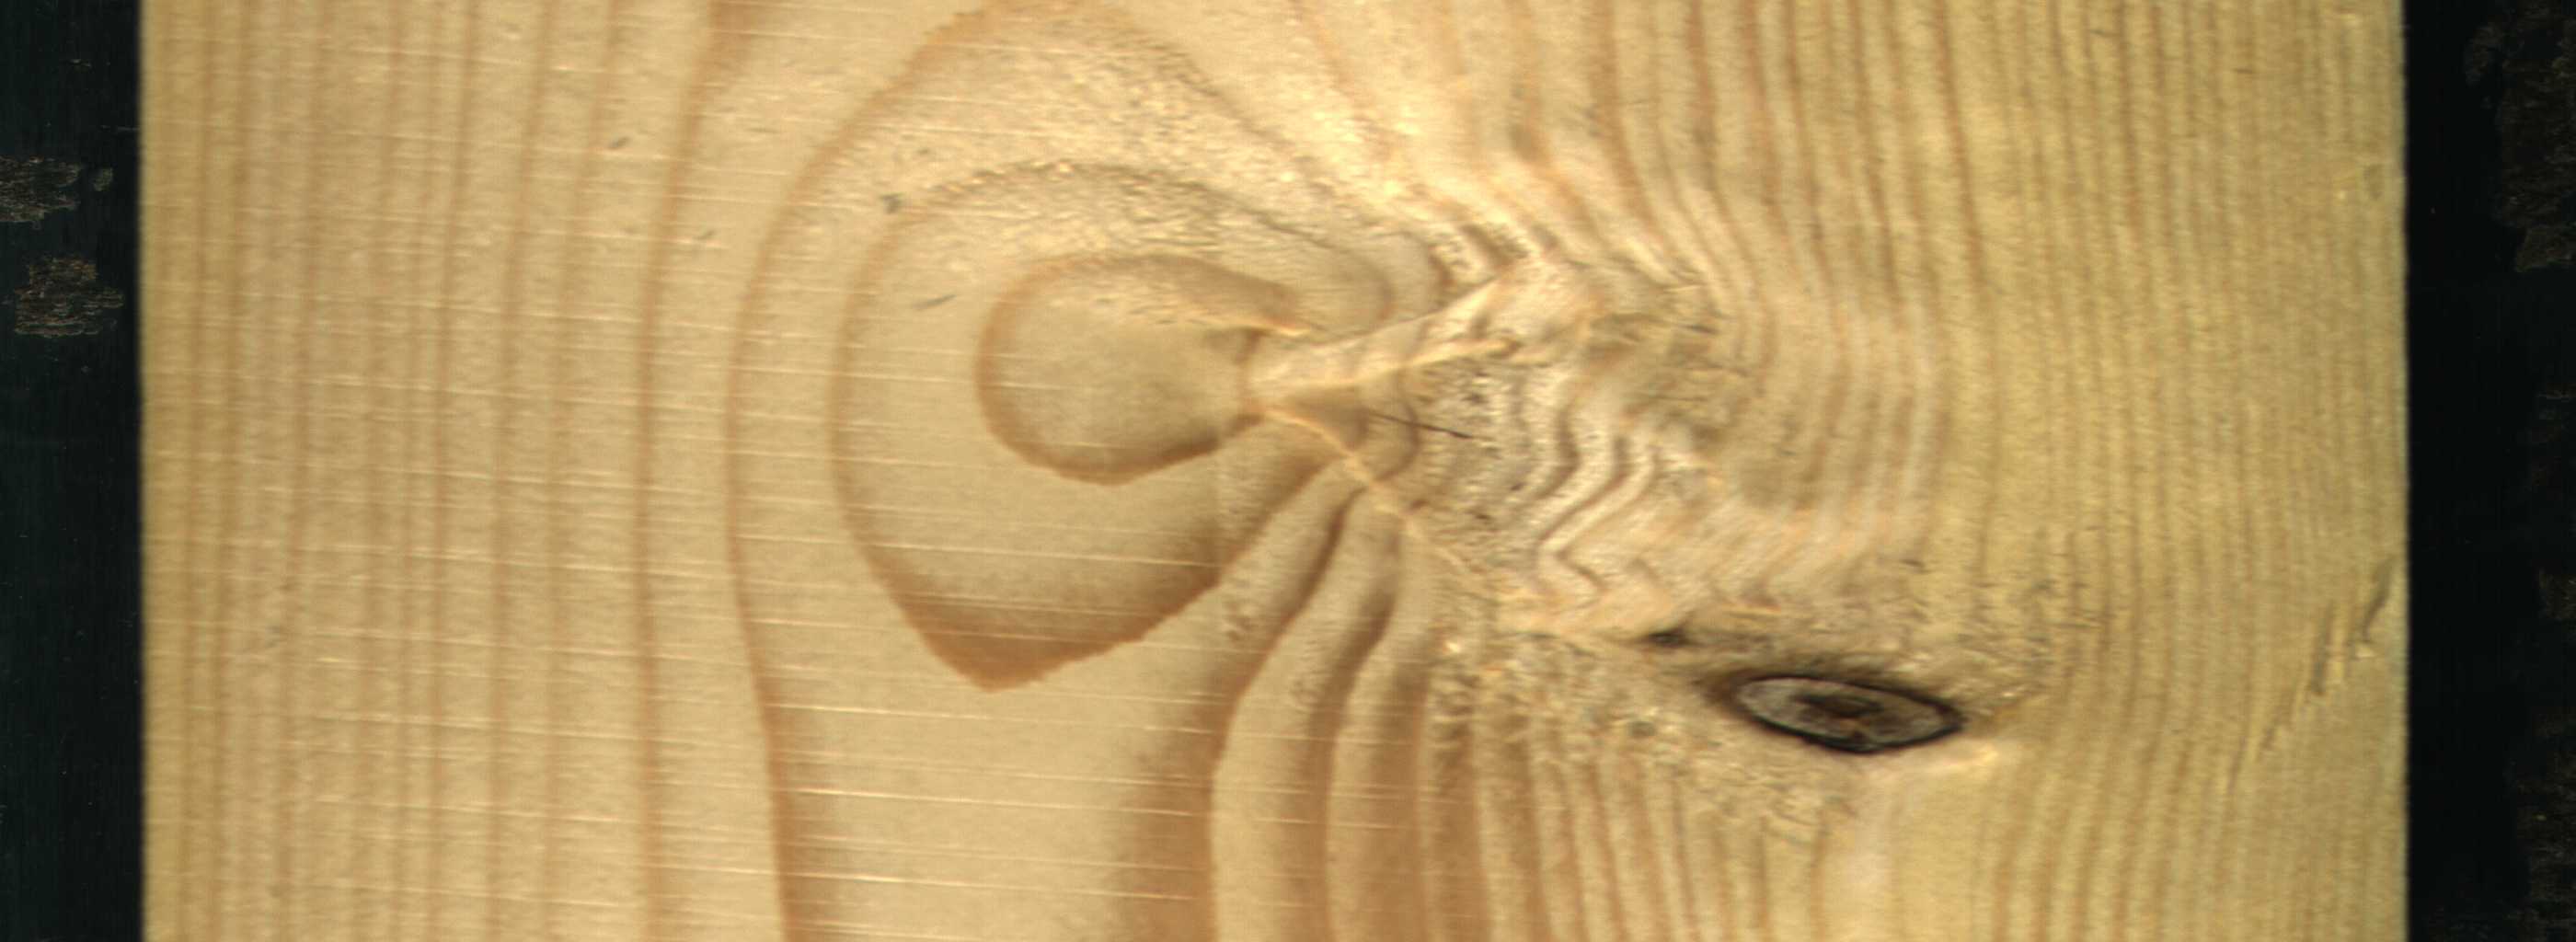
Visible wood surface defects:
Dead_Knot